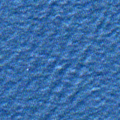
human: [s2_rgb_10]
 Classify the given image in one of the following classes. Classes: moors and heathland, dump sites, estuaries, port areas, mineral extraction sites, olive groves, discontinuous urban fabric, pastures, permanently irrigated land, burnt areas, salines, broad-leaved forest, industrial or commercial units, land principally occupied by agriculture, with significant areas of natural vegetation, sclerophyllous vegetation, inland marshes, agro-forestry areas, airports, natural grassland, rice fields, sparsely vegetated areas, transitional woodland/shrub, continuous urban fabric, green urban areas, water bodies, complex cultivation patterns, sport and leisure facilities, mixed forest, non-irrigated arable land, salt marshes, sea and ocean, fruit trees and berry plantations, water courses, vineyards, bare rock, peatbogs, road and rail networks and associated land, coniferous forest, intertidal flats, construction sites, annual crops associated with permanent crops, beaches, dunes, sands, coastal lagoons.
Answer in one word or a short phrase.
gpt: sea and ocean